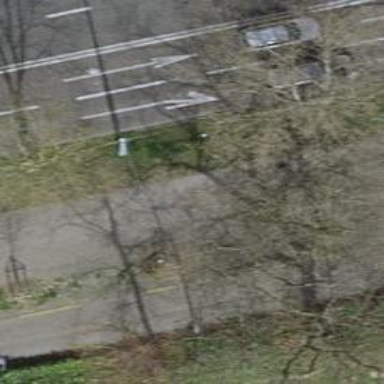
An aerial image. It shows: Avenue of trees.